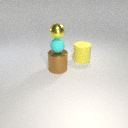
small yellow metal sphere above small cyan rubber sphere